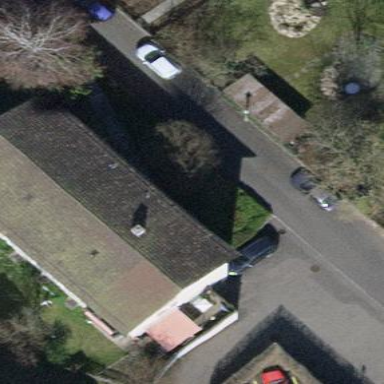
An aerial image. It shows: Building with tile roof.